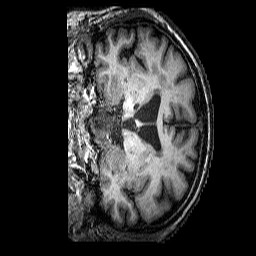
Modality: T1w
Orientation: coronal
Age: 74
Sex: male
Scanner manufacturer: siemens
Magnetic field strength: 3 T
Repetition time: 2.25 s
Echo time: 0.00452 s